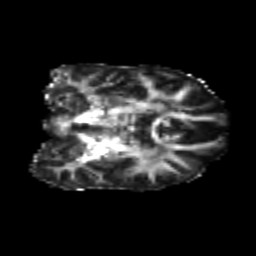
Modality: FA
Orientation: coronal
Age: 22
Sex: female
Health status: healthy
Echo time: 0.074 s